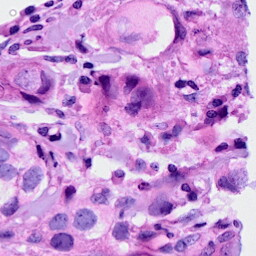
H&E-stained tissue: Ovarian